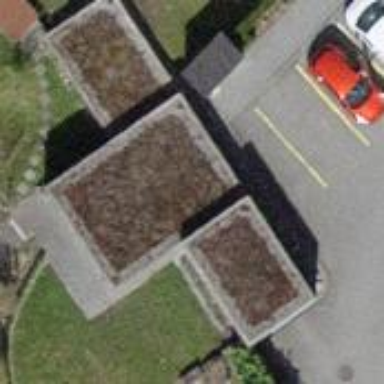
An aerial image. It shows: Group of garages.